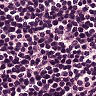
Metastatic tissue present: no